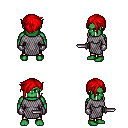
a pixel art fantasy rpg character, male body template, orc, green skin, chain mail, gold greaves, red pixie cut hairstyle, metal gloves, dagger, four views (front, back, left, right), 2x2 character sprite sheet, small pixel art, hard edges, no anti-aliasing